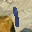
Label: 1